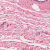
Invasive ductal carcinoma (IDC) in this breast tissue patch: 0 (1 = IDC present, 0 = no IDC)